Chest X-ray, AP view. Patient: 65 years old, sex M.
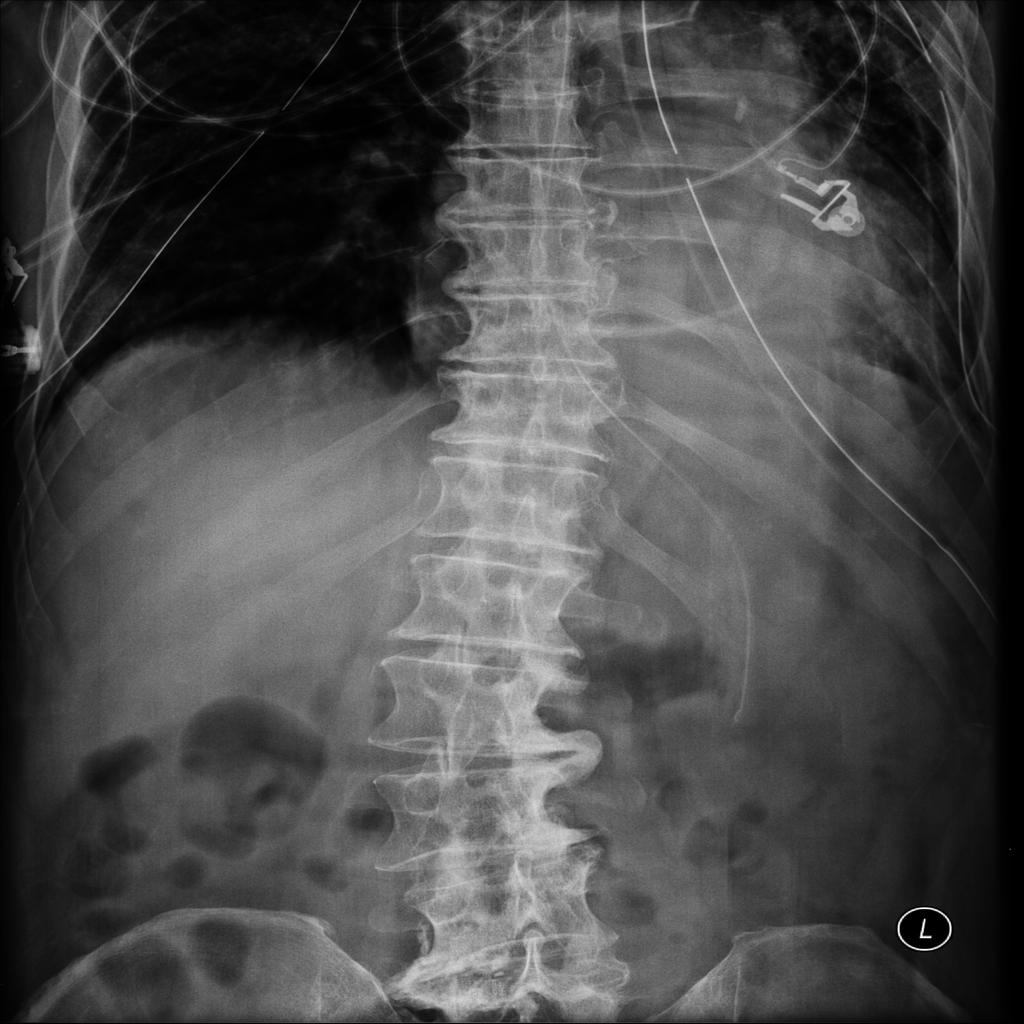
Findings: Pneumothorax